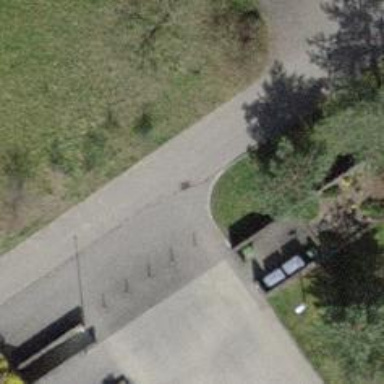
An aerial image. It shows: Bollard.